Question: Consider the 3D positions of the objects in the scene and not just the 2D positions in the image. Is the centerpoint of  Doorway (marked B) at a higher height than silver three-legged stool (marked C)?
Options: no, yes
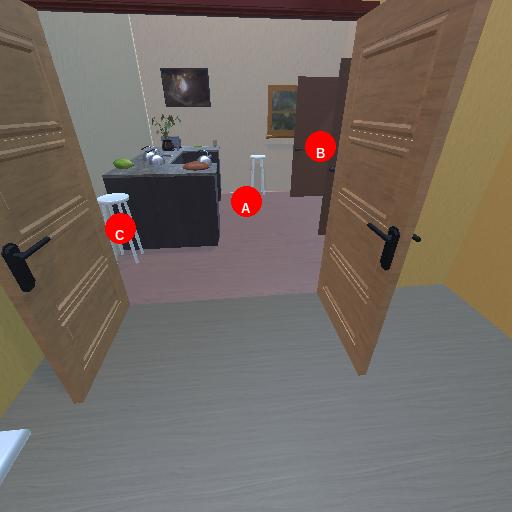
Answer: no